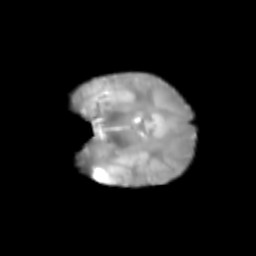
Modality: T2w
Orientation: coronal
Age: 6
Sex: female
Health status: healthy